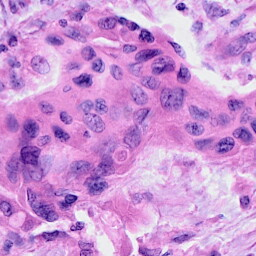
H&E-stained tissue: Cervix